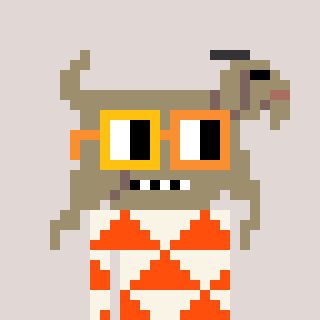
a pixel art character with square yellow and orange glasses, a goat-shaped head and a orange-colored body on a warm background